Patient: sex M, age 31
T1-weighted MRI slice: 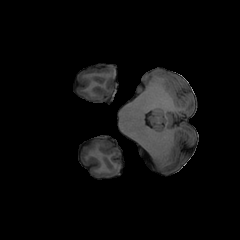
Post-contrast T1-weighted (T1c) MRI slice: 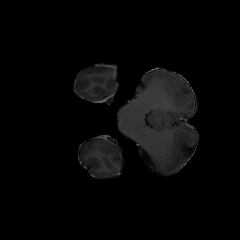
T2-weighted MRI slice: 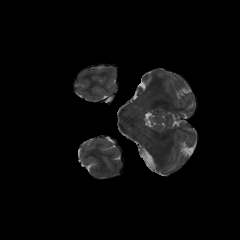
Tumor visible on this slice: no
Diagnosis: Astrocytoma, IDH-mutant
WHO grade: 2